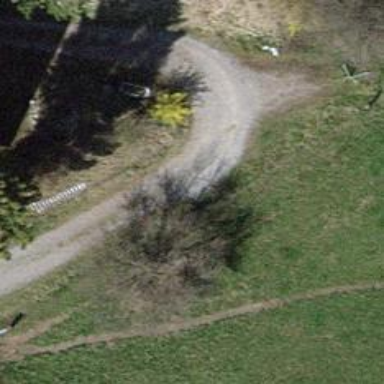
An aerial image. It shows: Paved track with grade 1 tracktype.